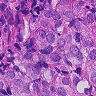
Metastatic tissue present: yes